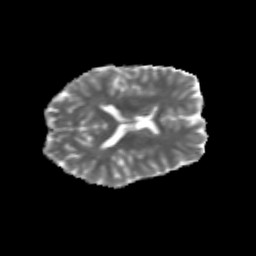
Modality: MD
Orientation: axial
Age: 26
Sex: female
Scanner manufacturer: siemens
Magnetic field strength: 3 T
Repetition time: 3.5 s
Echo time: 0.125 s